Question: I am creating a spreadsheet that will sum the daily inserted hours per activity for each week individually. This spreadsheet allows an increase in height for each week as needed
(ex. week 3 in image below demonstrates another row for inserting a 3rd activity per day).

What I would like to do is find a way to determine the height of the merged cells on the left to be used in dynamically determining the cells to include in a sum total in the last column.
I have found <URL>, but the latter seems it would not work for my situation as I am looking for a way to do instantaneous height determining to be used in an essentially fancy sum function.
I would like to know if/how it is possible to dynamically determine a merged cell's height using google apps script within google spreadsheet.
Any suggestions or guidance would be appreciated!
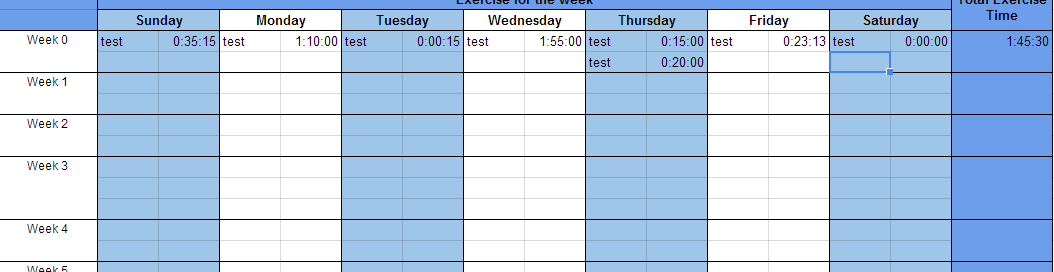
Answer: I'm assuming that you know where the first row of where the merged cells is. If you know the row position of the merged cell you want to change, I think you can use the 'getRowHeight()' method of the Spreadsheet class, which returns an integer.
<URL>
If the problem is, that you can't find the row position of the merged cell you want to change, that's a different question I guess.
You can also set the height:
<URL>
'''
var ss = SpreadsheetApp.getActiveSpreadsheet();
var sheet = ss.getSheets()[0];
// Sets the first row to a height of 200 pixels
sheet.setRowHeight(1, 200);
'''